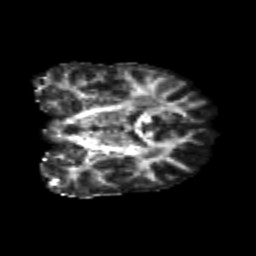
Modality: FA
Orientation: coronal
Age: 22
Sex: male
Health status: healthy
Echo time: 0.074 s